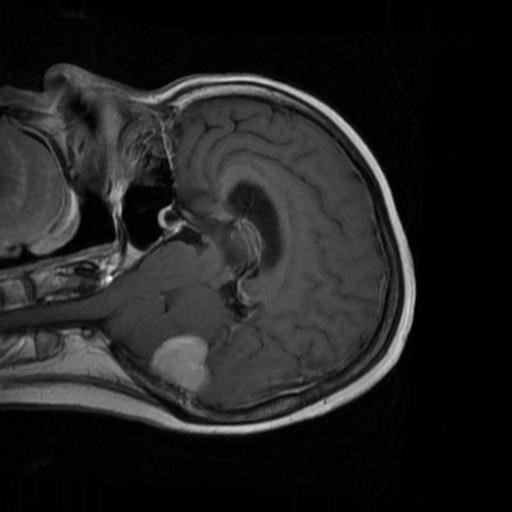
Label: brain_menin